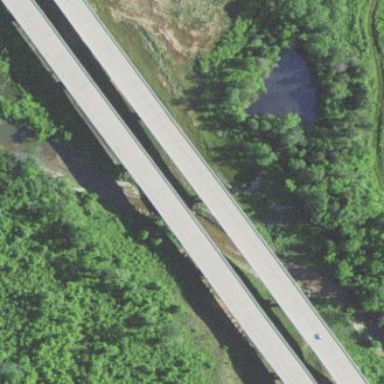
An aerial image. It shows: Man-made bridge.